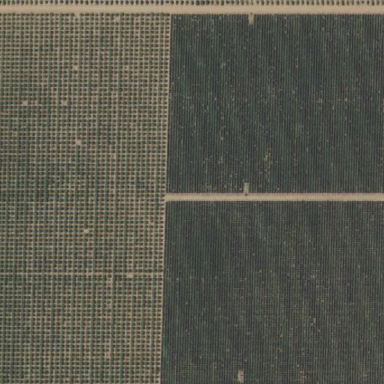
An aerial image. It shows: Orange orchard with rows of orange trees.